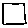
Label: square